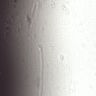
Metastatic tissue present: no